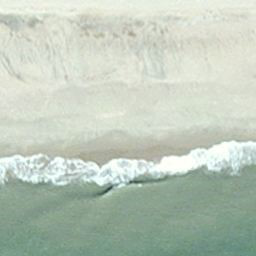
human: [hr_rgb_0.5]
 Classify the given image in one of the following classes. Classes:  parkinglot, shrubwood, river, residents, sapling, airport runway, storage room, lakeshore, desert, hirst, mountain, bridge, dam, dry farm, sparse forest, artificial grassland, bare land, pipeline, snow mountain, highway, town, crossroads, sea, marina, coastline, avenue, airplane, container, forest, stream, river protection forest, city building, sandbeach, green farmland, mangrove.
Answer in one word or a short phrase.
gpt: coastline